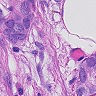
Metastatic tissue present: yes